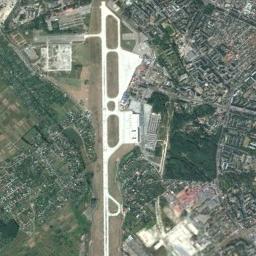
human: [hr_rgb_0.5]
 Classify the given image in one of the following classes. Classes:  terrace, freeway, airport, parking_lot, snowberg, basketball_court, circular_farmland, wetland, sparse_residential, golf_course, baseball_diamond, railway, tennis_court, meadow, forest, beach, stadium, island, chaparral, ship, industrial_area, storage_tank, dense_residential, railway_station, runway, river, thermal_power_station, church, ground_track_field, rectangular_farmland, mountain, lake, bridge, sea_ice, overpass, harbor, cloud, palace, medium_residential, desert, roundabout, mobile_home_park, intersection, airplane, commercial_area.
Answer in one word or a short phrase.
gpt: airport